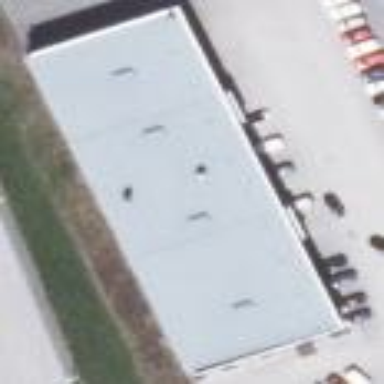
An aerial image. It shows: Building that houses car shop.